Fundus camera: canon
Shooting center: optic_disc
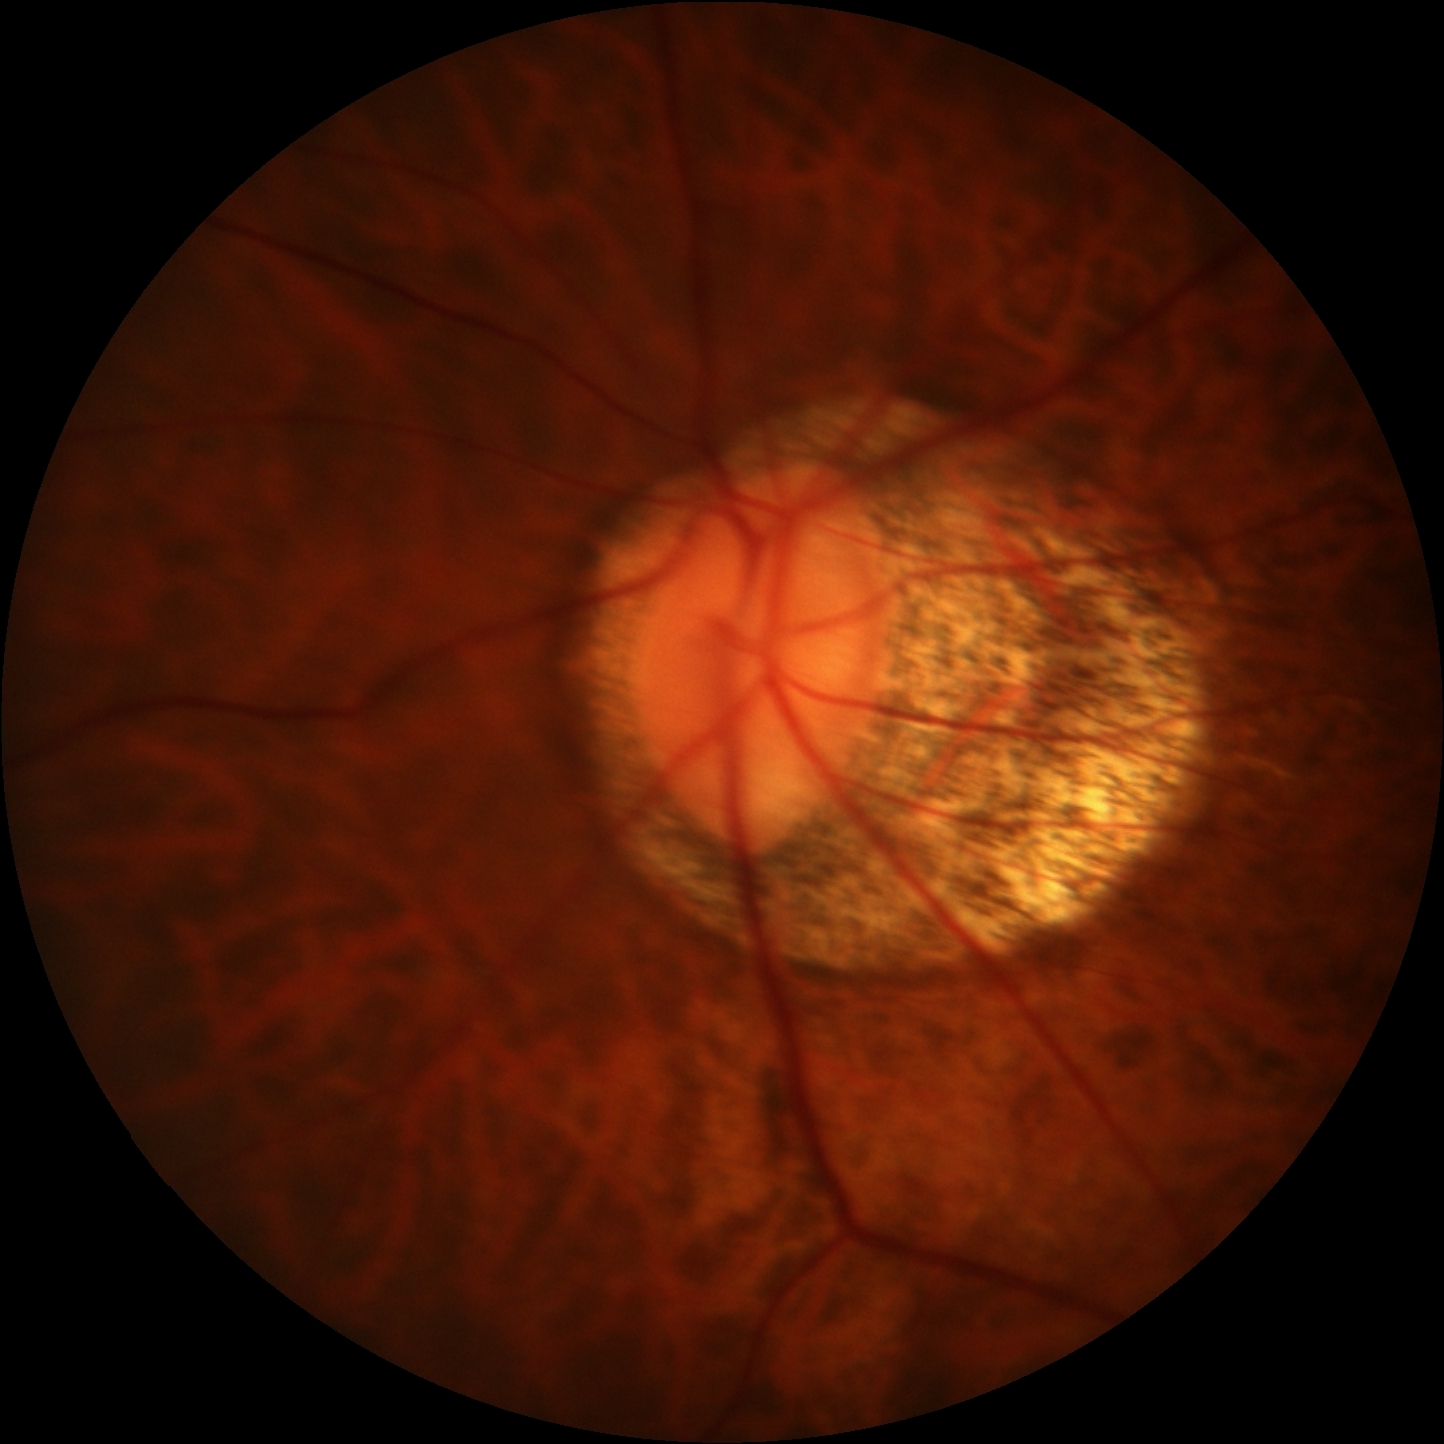
Pathologic myopia: yes
Patchy retinal atrophy: present
Retinal detachment: absent